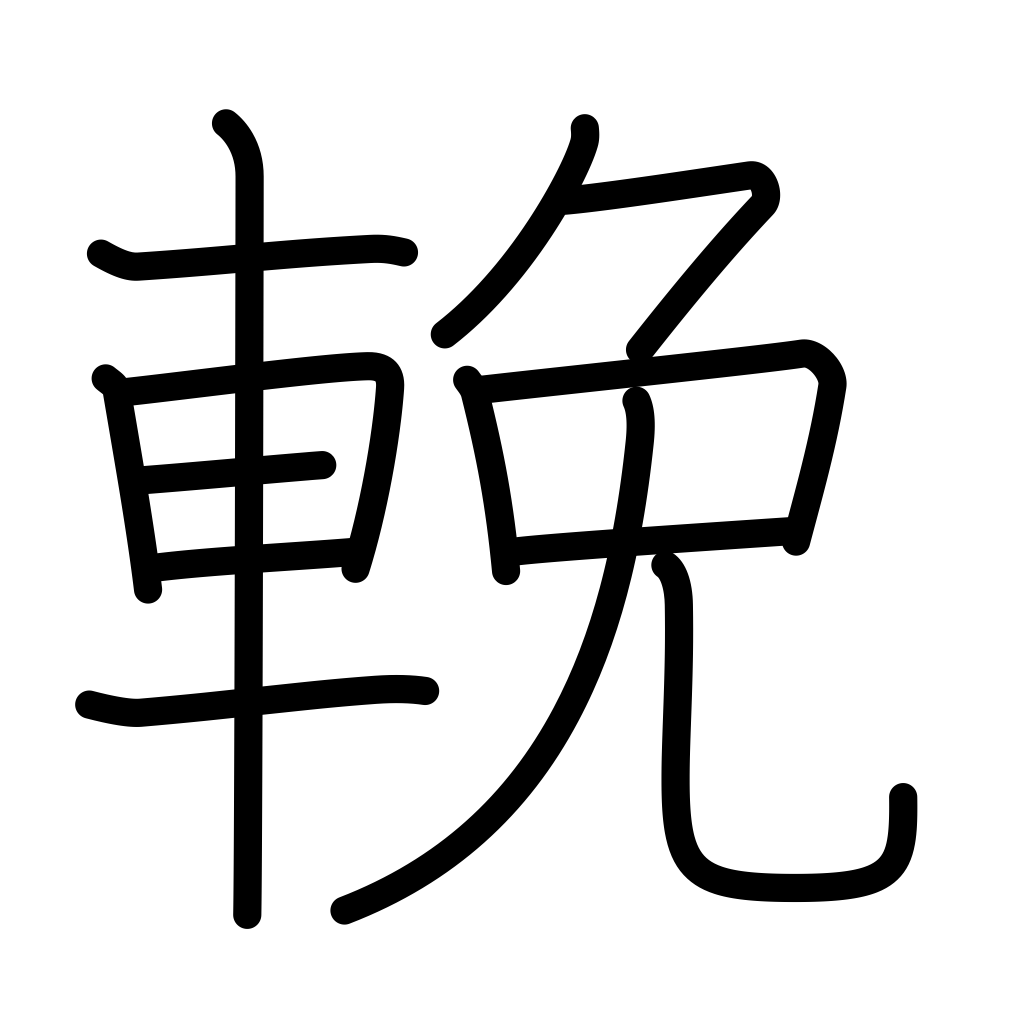
Meaning: pull